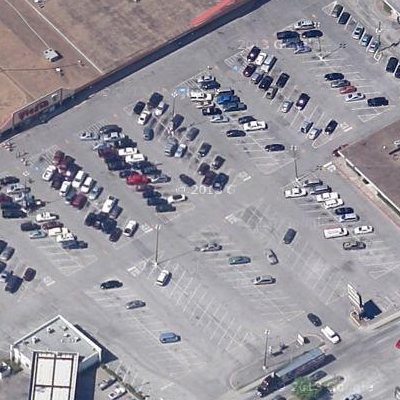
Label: Parking